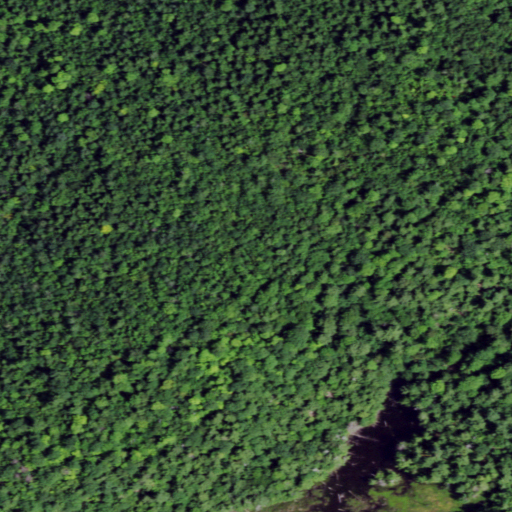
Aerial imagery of mountain in New York named Slash Hill containing mixed forest, evergreen forest, deciduous forest, open water, and grassland